Current action and preconditions to check: trajectory_clear

Your task: For each precondition in the list above, predict whether it will hold at this action.

Consider the current scene as observed from the mobile robot's camera, and analyze the predicted future states of all dynamic agents (e.g., people, animals, vehicles, or any moving entities) within the NEXT SECOND.

IMPORTANT: Only answer "very likely" if you are absolutely certain—based on strong, clear evidence—that a dynamic agent will violate the precondition in the predicted future state. Do NOT answer "very likely" for unlikely, ambiguous, or low-probability risks.

Ask yourself for each precondition: Is there a high probability, with clear and convincing evidence, that the predicted future states of any dynamic agent will interfere with the predicted future state of the currently executing action within the NEXT SECOND, causing that precondition to fail?

Assess the risk level based on these predictions. Use "likely" or "very likely" if motions create a clear risk of interference.

Use "neutral" or "improbable" if agents are nearby but their predicted paths are clearly diverging or non-conflicting.

Failure Risk Categories: "very improbable", "improbable", "neutral", "likely", "very likely"

Answer Format: Output ONLY the probability_of_failure value from these categories: "very improbable", "improbable", "neutral", "likely", "very likely"

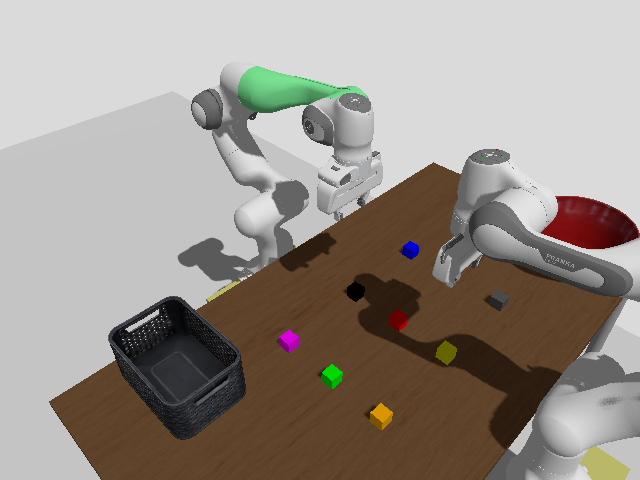

Answer: improbable